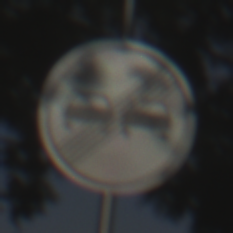
Verkehrszeichen: EndeUeberholverbot
Umgebung: Outdoor, Nature
Tageszeit: MorningAfternoon
Wetter: Clear
Licht: Natural
Jahreszeit: NotSpecified
Kontrast: HighContrast